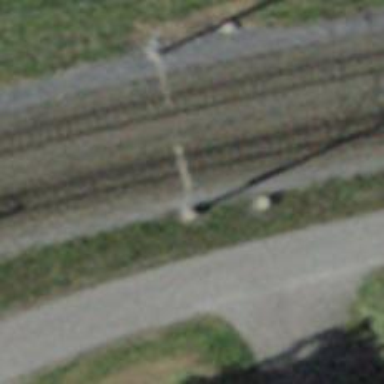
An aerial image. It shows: Power pole.